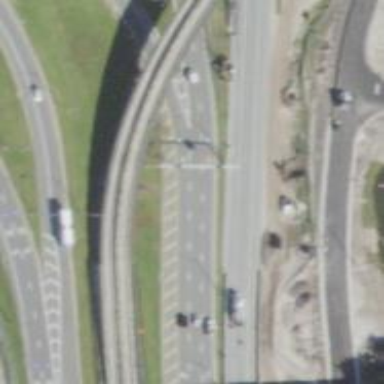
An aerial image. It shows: Motorway junction.